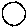
Label: circle